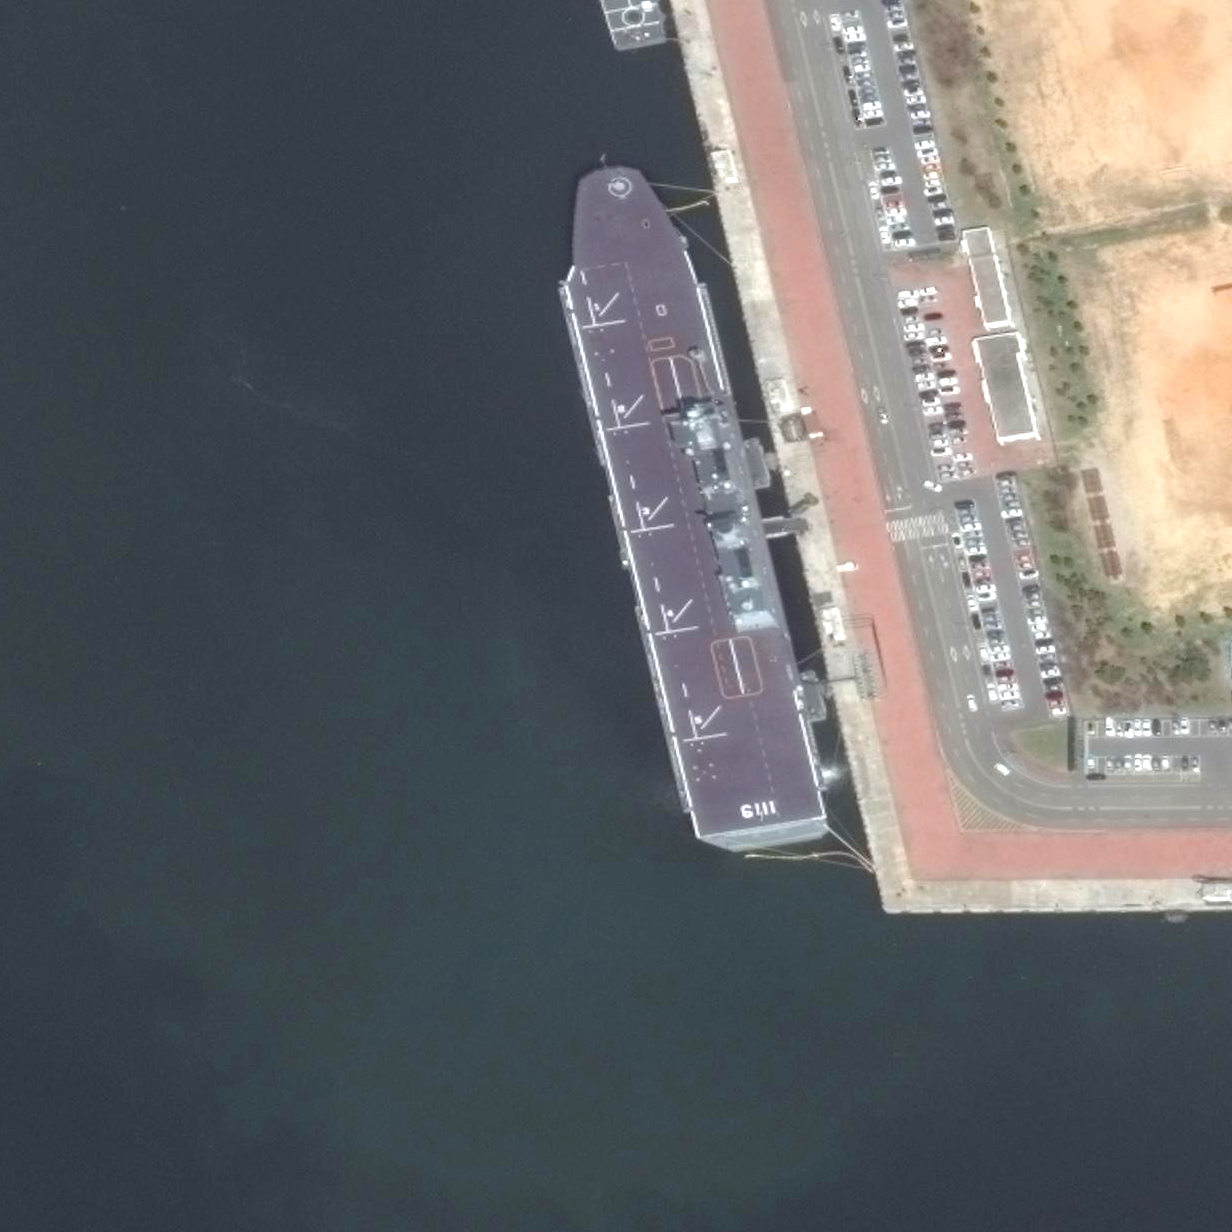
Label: assault